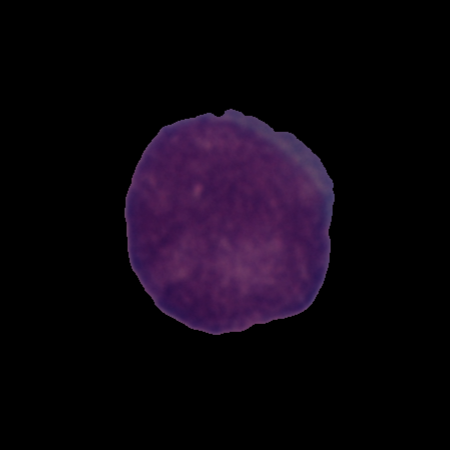
Label: cancer